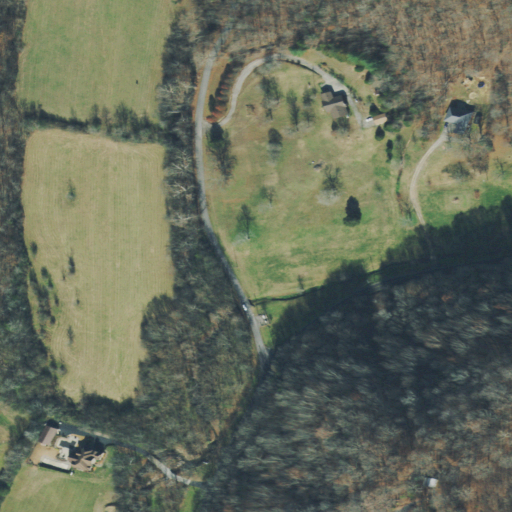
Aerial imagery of valley in Tennessee named New Hope Hollow containing pasture, deciduous forest, open development, mixed forest, evergreen forest, and low intensity development